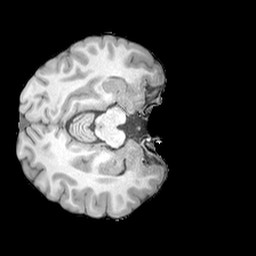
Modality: T1w
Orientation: axial
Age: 22
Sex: female
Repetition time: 2.3 s
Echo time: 0.0226 s